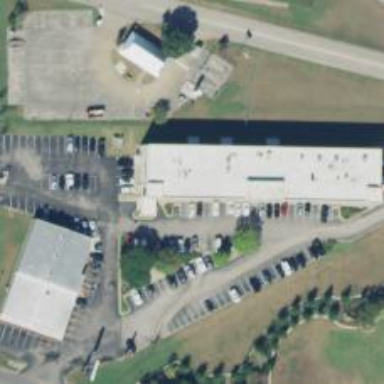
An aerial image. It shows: Healthcare clinic.